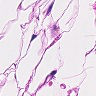
Metastatic tissue present: no